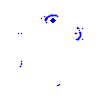
Particle: electron